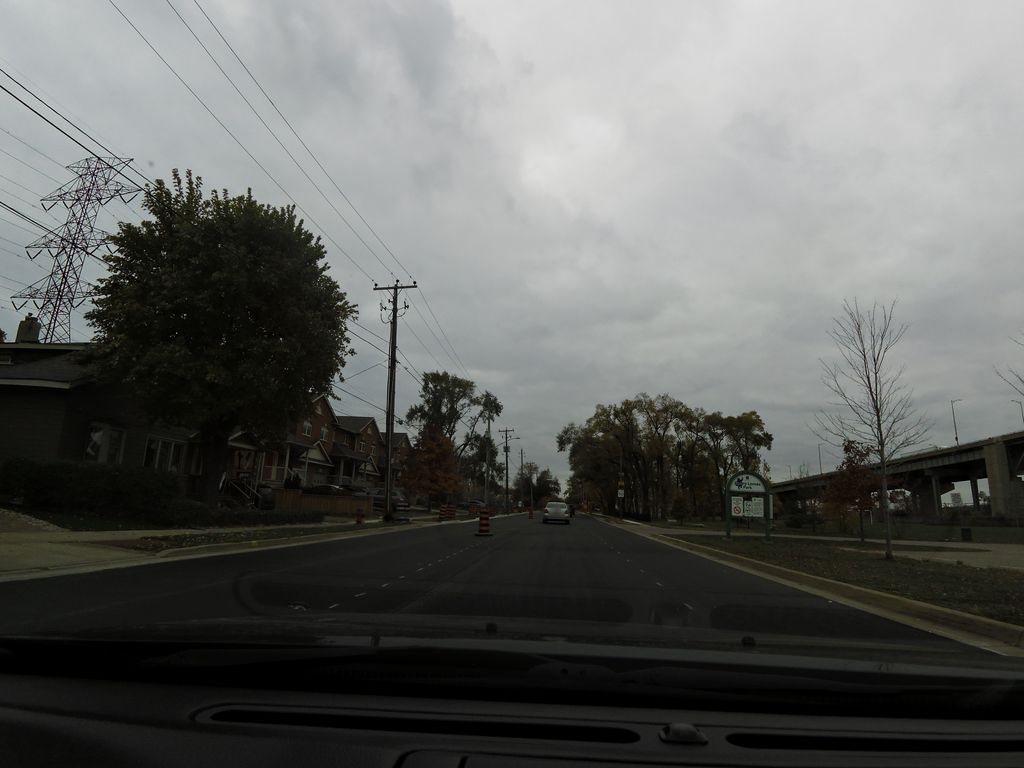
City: hamilton